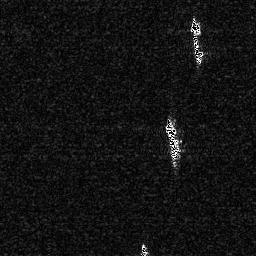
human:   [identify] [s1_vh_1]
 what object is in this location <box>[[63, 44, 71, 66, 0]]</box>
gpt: <ref>1 medium ship at the center</ref>